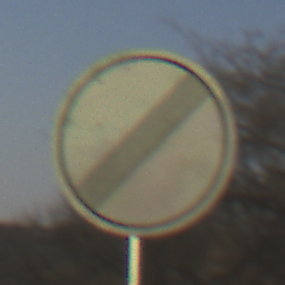
Verkehrszeichen: EndeSaemtlicherBegrenzungen
Umgebung: Outdoor, Nature
Tageszeit: SunriseSunset
Wetter: Clear
Licht: Natural
Jahreszeit: NotSpecified
Kontrast: HighContrast